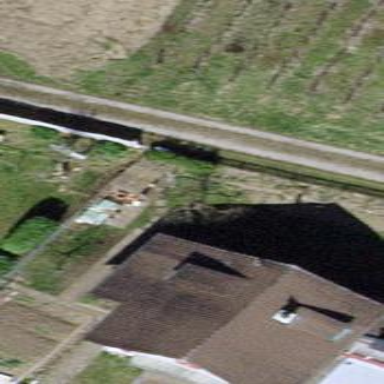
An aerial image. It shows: Gabled roof house.